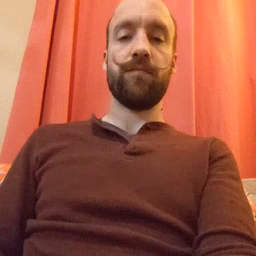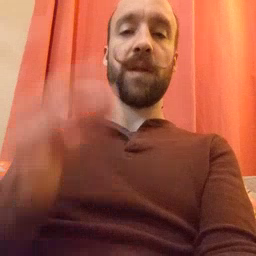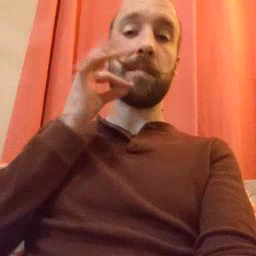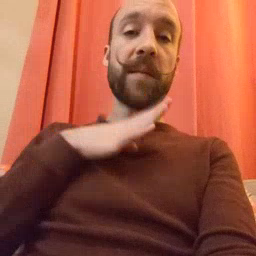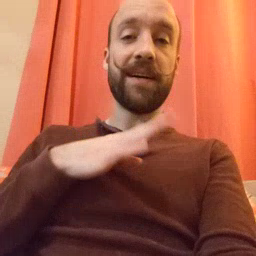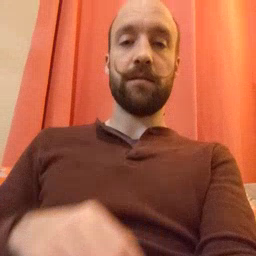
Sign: bee